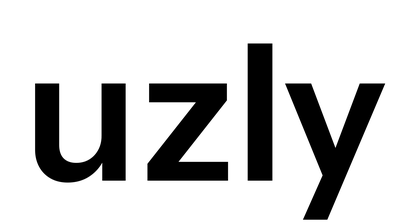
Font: InstrumentSans_SemiBold